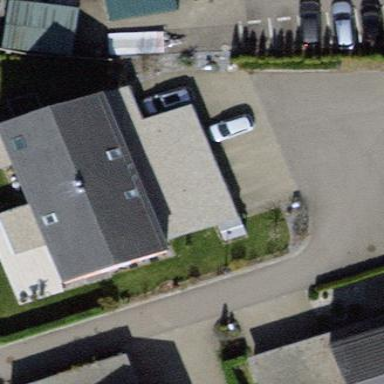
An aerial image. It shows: Semidetached house.